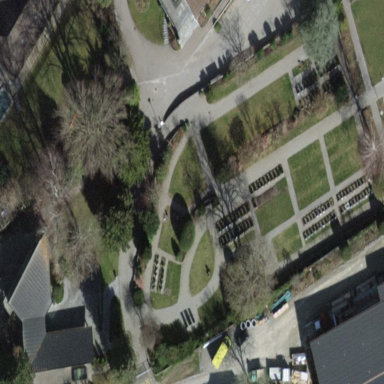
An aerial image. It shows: Cemetery.